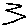
Label: zigzag